Interaction volume radius: 10 \u00c5
Interaction volume height: 10 \u00c5
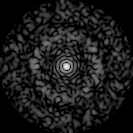
Disorder parameter: 0.8092